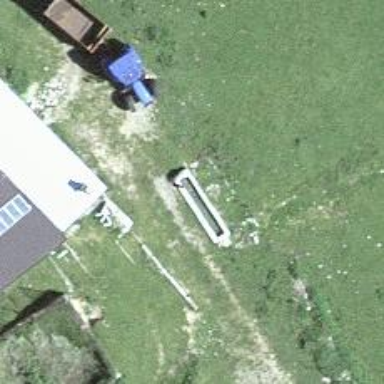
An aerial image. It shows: Drinking water facility available.